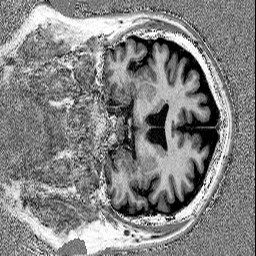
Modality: UNIT1
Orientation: coronal
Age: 69
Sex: male
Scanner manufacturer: siemens
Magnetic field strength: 3 T
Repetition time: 5 s
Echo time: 0.00298 s